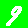
Digit: 9